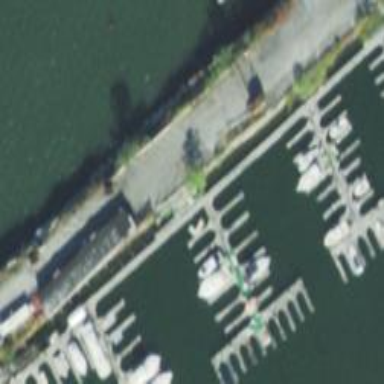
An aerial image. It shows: Man-made pier.